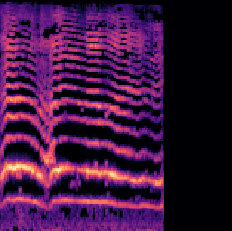
Sound class: Baby cry